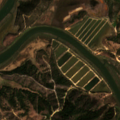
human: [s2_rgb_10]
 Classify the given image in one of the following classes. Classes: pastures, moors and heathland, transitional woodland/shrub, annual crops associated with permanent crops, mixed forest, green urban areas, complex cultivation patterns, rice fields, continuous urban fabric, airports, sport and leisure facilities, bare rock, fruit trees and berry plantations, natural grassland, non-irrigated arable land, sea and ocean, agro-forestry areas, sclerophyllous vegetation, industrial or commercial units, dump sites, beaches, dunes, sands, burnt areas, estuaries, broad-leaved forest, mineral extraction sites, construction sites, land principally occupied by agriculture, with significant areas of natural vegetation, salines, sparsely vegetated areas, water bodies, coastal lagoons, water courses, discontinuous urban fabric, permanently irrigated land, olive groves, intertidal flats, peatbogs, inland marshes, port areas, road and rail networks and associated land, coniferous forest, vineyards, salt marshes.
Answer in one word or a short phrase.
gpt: permanently irrigated land, pastures, land principally occupied by agriculture, with significant areas of natural vegetation, broad-leaved forest, inland marshes, water courses